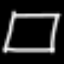
Label: square